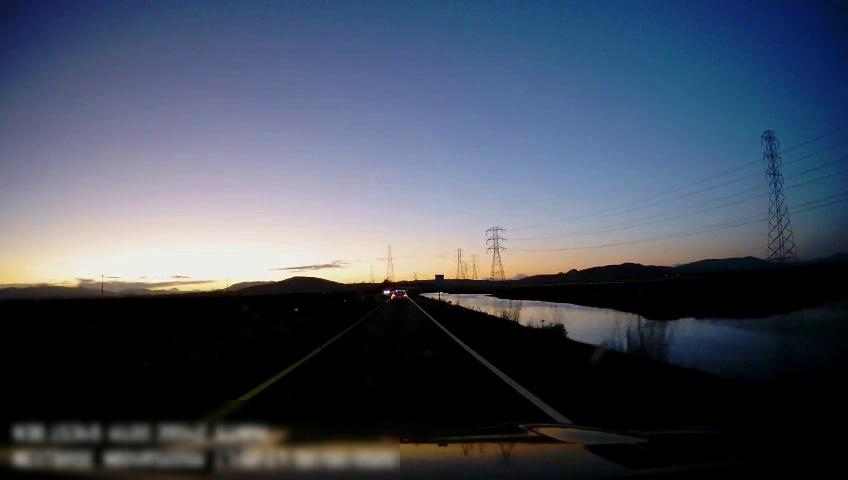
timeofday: Dusk/Dawn/Twilight
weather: Sunny
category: Drivable Space
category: Vehicles | Car
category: Lanes | Current Lane
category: Lanes | Current Lane
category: Traffic | Signs